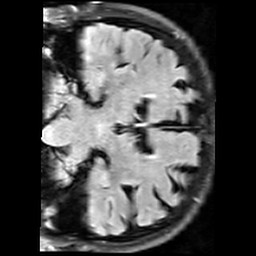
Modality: FLAIR
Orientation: coronal
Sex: male
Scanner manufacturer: siemens
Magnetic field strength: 3 T
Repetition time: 10 s
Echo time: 0.09 s